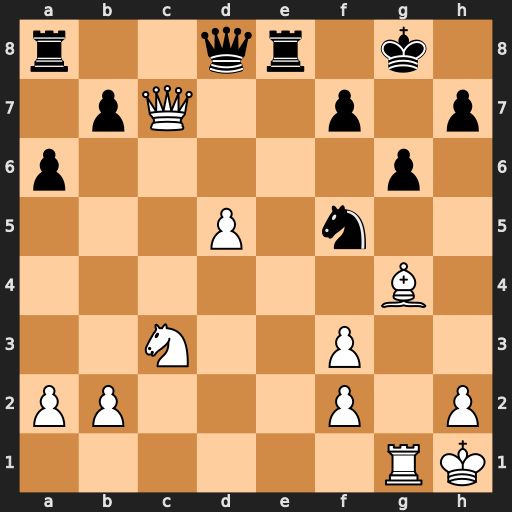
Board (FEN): r2qr1k1/1pQ2p1p/p5p1/3P1n2/6B1/2N2P2/PP3P1P/6RK
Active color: w
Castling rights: -
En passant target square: -
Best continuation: Qxd8 Rexd8 Bxf5